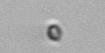
Label: nanoplankton_mix